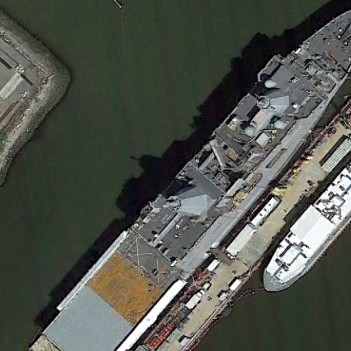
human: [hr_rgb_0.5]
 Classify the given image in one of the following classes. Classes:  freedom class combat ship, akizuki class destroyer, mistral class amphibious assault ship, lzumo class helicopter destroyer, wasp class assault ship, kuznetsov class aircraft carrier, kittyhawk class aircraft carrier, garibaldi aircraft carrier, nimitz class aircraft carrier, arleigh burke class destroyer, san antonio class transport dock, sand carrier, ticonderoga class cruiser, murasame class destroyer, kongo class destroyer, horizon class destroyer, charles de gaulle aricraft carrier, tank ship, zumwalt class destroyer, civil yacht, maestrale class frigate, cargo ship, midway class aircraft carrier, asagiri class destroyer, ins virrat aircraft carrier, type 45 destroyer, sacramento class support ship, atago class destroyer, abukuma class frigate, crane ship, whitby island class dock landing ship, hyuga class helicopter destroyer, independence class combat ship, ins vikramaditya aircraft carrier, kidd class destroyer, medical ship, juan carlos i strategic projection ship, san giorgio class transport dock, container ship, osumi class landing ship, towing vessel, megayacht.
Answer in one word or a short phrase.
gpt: San Antonio class transport dock